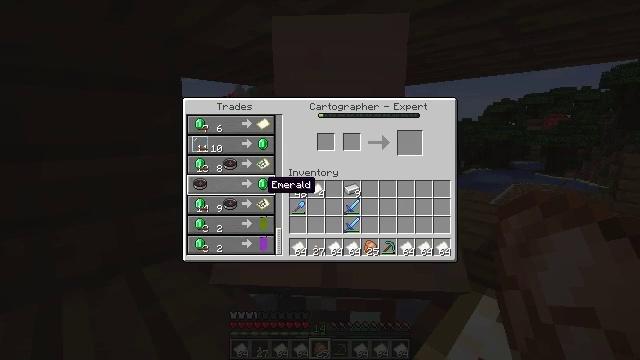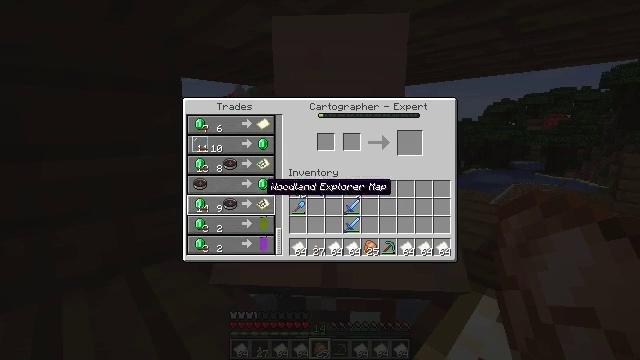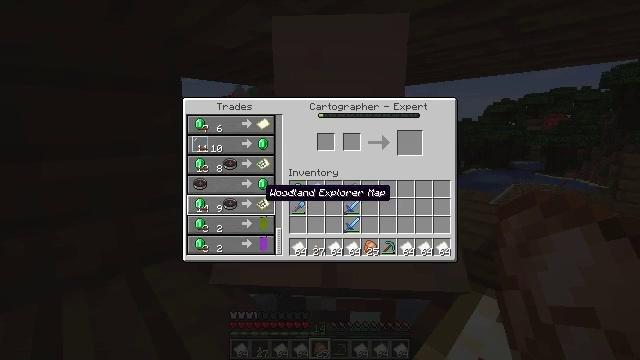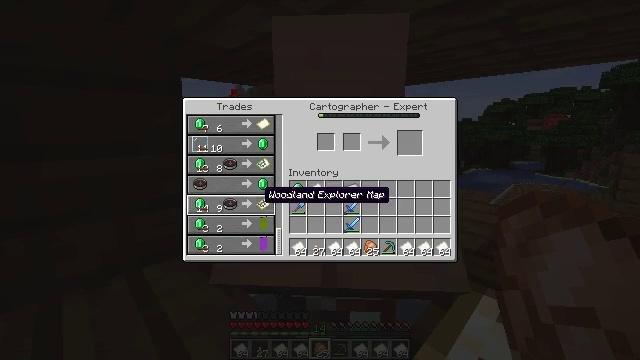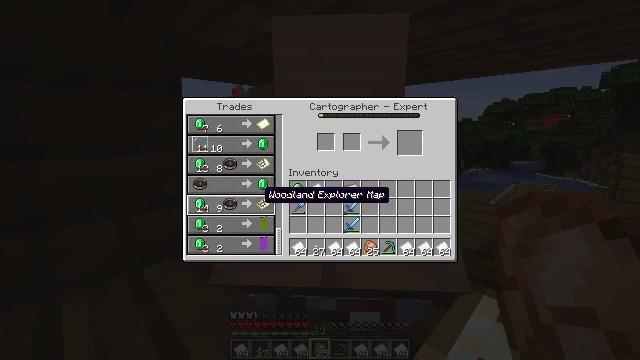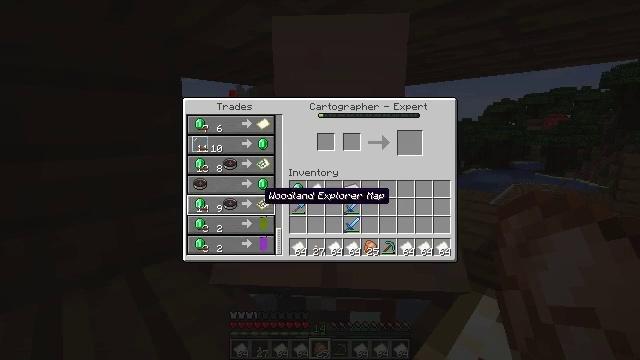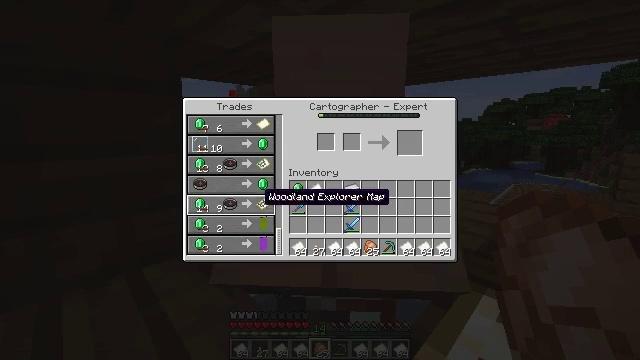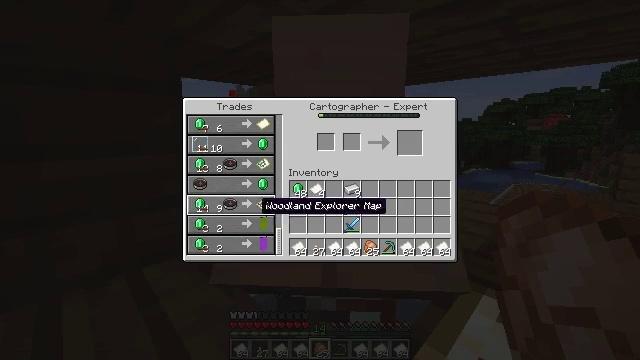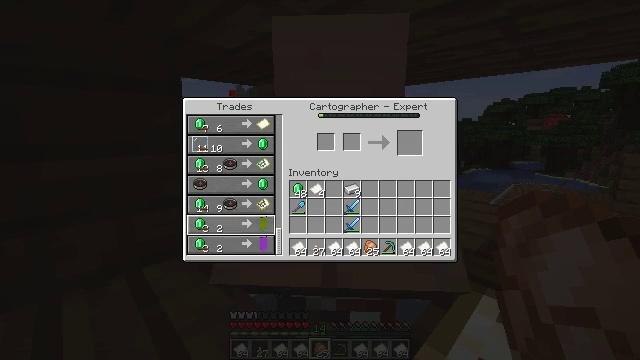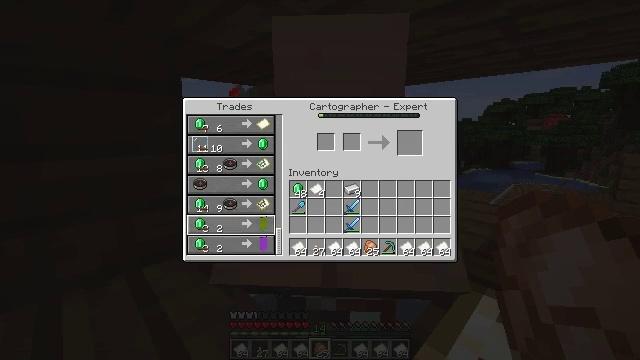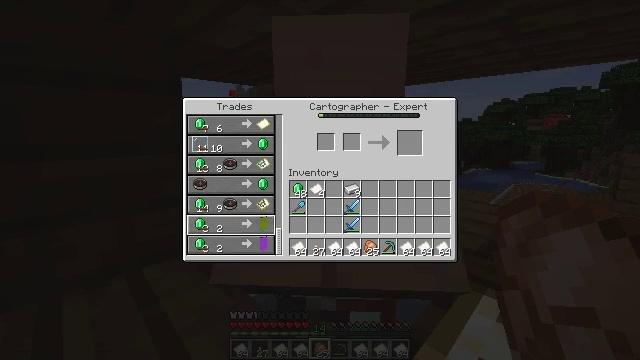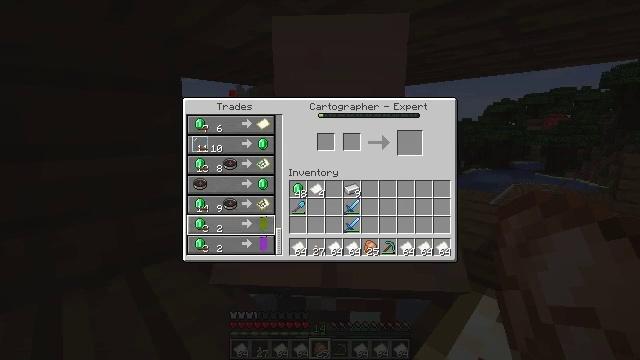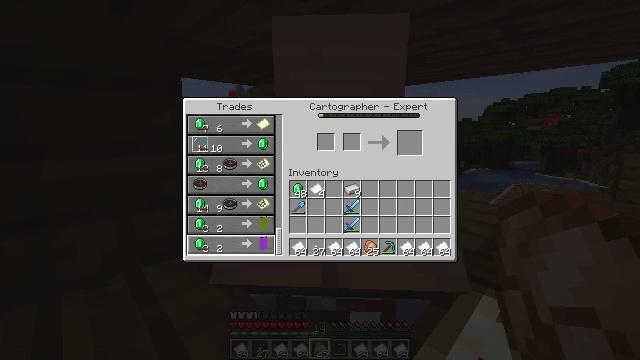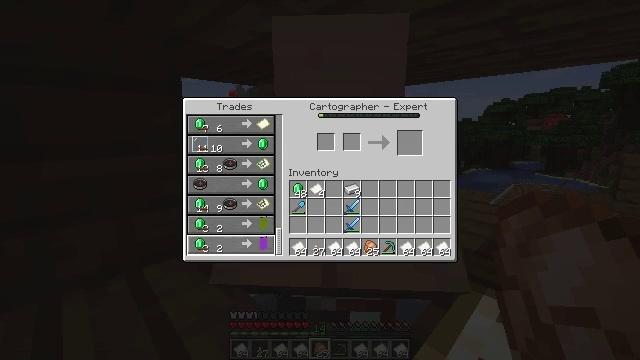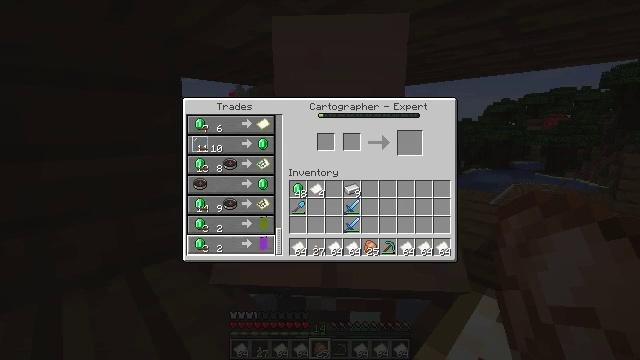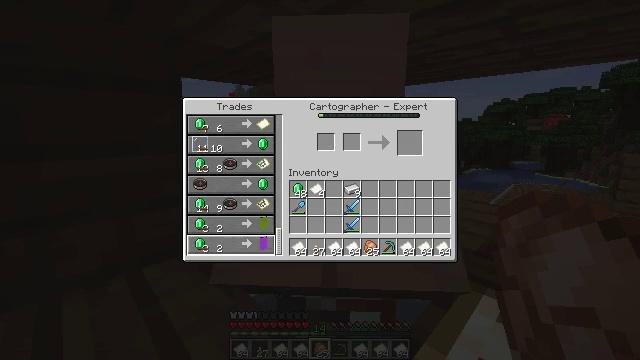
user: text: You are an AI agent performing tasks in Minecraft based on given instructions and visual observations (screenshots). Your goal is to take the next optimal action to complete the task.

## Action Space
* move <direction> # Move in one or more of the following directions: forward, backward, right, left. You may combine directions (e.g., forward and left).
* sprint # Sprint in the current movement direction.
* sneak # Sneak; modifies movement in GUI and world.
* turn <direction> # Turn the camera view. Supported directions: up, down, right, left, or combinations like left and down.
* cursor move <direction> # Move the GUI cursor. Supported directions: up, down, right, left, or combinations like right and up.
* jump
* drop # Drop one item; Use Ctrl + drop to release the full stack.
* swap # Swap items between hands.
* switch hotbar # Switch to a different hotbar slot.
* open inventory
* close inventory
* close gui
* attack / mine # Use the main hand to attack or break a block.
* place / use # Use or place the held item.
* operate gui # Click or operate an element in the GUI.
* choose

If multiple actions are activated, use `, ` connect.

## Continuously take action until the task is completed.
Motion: motion action
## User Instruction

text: Create a green banner using the crafting table.
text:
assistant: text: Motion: no_op
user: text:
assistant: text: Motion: no_op
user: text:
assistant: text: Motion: no_op
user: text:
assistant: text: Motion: no_op
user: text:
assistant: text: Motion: no_op
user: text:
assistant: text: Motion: no_op
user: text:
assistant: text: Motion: cursor move down
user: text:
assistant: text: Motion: no_op
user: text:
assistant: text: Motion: cursor move left
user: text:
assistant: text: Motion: cursor move left
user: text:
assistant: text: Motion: no_op
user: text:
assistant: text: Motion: no_op
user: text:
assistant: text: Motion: no_op
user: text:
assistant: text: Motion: cursor move right
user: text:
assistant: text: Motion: no_op
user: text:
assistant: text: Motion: no_op
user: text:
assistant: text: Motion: no_op
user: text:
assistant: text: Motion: no_op
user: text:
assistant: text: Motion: no_op
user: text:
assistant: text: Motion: no_op
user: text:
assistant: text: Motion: no_op
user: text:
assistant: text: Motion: no_op
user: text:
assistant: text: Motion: no_op
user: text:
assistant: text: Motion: no_op
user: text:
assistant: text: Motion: no_op
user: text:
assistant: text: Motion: no_op
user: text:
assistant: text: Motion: no_op
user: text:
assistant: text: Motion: no_op
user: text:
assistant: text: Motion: no_op
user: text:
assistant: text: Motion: no_op